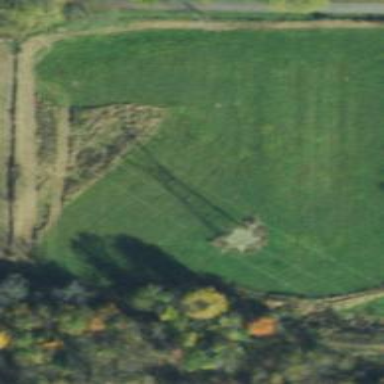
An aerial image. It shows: Lattice structure tower used for power distribution.